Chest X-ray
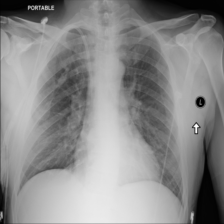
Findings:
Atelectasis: negative
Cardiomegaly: negative
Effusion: negative
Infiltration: positive
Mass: negative
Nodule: negative
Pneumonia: negative
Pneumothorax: negative
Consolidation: negative
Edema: negative
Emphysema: negative
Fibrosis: negative
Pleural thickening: negative
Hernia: negative